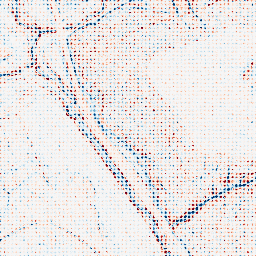
Category: edge_preserving
Decomposition family: bilateral
Decomposition parameters: d: 5
sigma_color: 75
sigma_space: 150
Upsampling method: sinc_hamming
Upsampling parameters: scale: 8
kernel_size: 4
Upsampling scale: 8